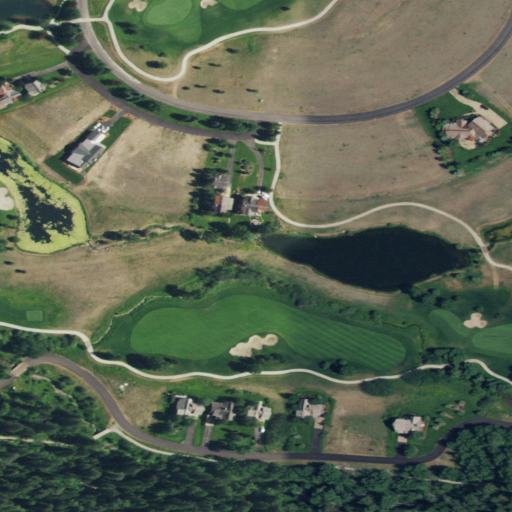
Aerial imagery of valley in Idaho named Nordell Canyon containing shrub, cultivated crops, open development, evergreen forest, open water, and medium intensity development